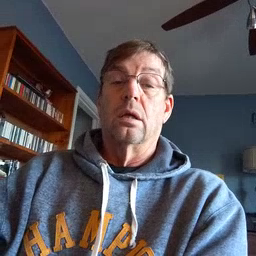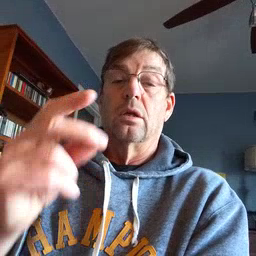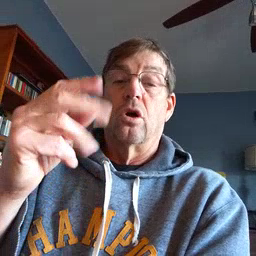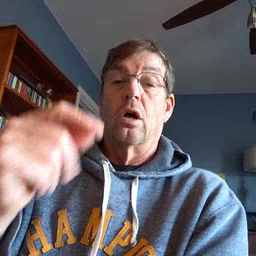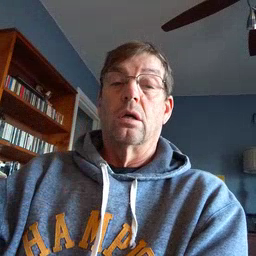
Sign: dog